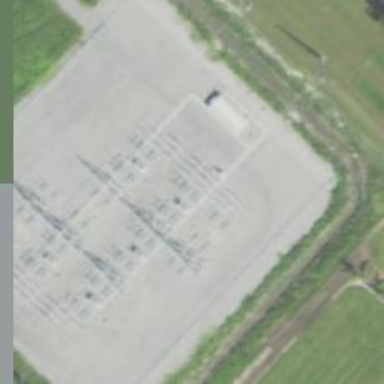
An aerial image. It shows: Switch for power supply.